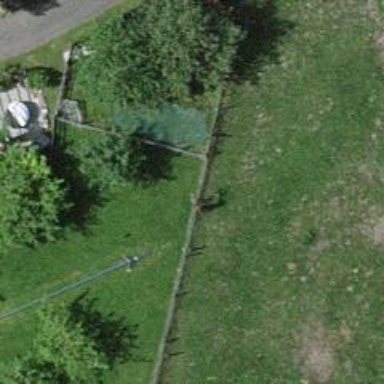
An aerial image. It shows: Fence is in the image.